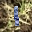
Label: 1